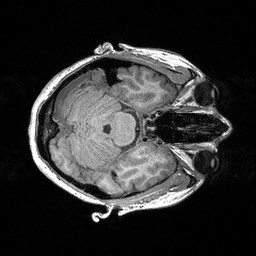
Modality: T1w
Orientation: axial
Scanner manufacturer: siemens
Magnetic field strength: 3 T
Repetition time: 2.3 s
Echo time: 0.00298 s